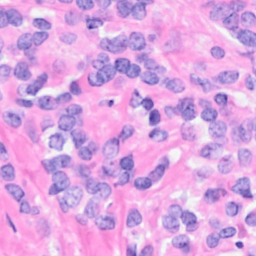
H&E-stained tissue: Breast